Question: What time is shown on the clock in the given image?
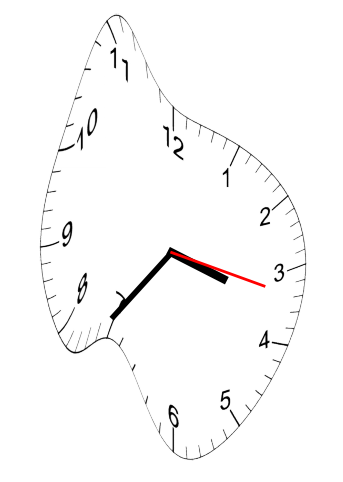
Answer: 03:36:17